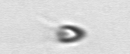
Label: Pyramimonas